Interaction volume radius: 10 \u00c5
Interaction volume height: 10 \u00c5
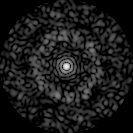
Disorder parameter: 0.8112